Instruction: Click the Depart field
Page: home
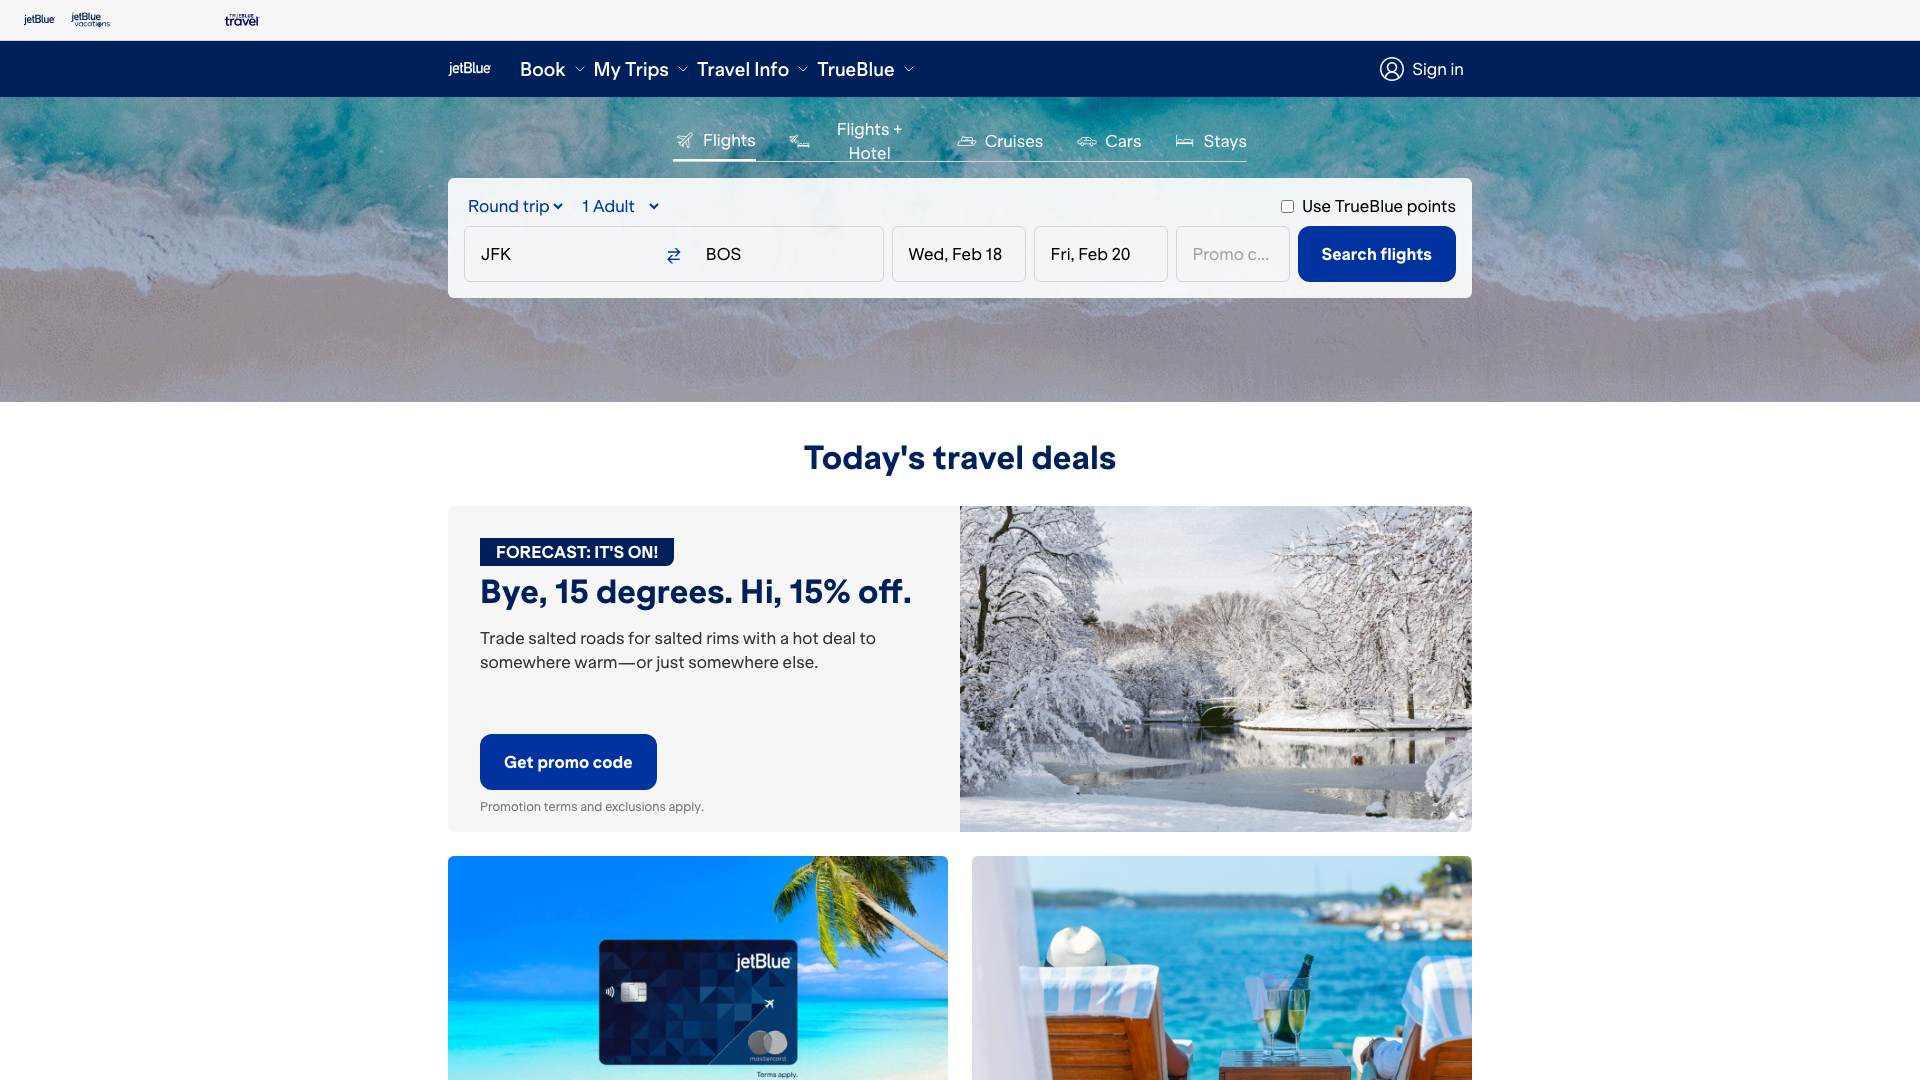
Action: click